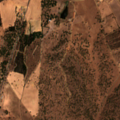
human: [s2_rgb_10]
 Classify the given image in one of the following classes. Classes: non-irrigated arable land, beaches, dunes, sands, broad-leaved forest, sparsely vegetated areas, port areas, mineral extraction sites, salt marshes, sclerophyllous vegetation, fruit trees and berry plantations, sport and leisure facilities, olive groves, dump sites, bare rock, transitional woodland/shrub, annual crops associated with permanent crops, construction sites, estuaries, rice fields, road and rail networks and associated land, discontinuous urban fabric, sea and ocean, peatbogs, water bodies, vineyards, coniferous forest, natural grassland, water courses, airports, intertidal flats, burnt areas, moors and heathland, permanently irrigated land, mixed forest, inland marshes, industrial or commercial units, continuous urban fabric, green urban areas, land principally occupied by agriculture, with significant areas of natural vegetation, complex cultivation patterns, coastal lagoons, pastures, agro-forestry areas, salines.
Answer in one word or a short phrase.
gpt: non-irrigated arable land, agro-forestry areas